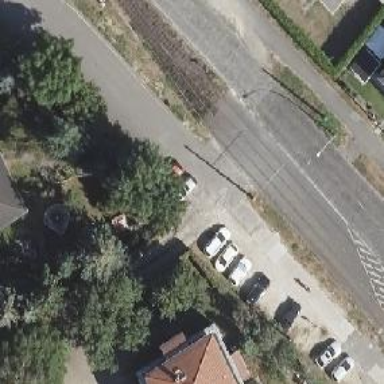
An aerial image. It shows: Asphalt footway.